一年级 · 画法几何学
面图中，是长方体的画 “ $\checkmark$ ”，是正方体的画 “ $x ”$ 。 (6 分)
(1)
(2)
(枌等
$($ )
(3)

(6)
(7)

(5) $\square$
(9) $\square$
(10)

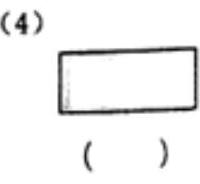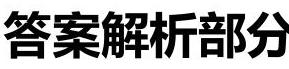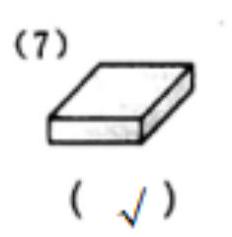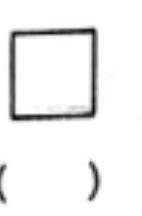
答案: 解$\sqrt{ }$

(9)

10)